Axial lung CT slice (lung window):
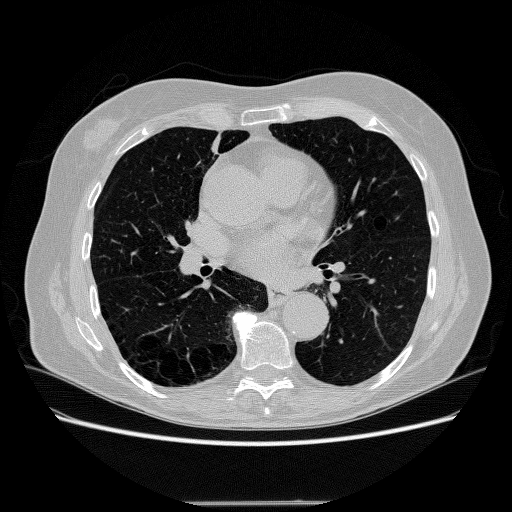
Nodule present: no